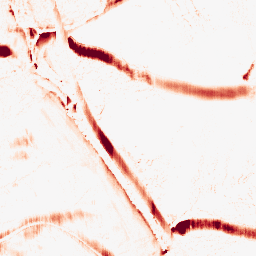
Category: morphological
Decomposition family: morphological_ellipse
Decomposition parameters: operation: opening
width: 20
height: 5
Upsampling method: sinc_hamming
Upsampling parameters: scale: 4
kernel_size: 16
Upsampling scale: 4